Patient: sex M, age 55
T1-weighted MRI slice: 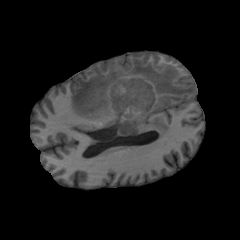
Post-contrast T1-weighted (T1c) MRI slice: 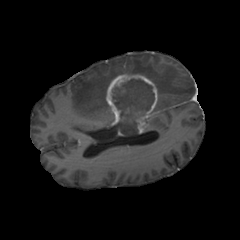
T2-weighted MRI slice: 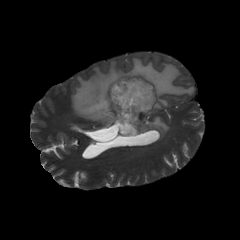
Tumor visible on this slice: yes
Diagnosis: Glioblastoma, IDH-wildtype
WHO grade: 4